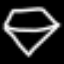
Label: diamond